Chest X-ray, PA view. Patient: 48 years old, sex F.
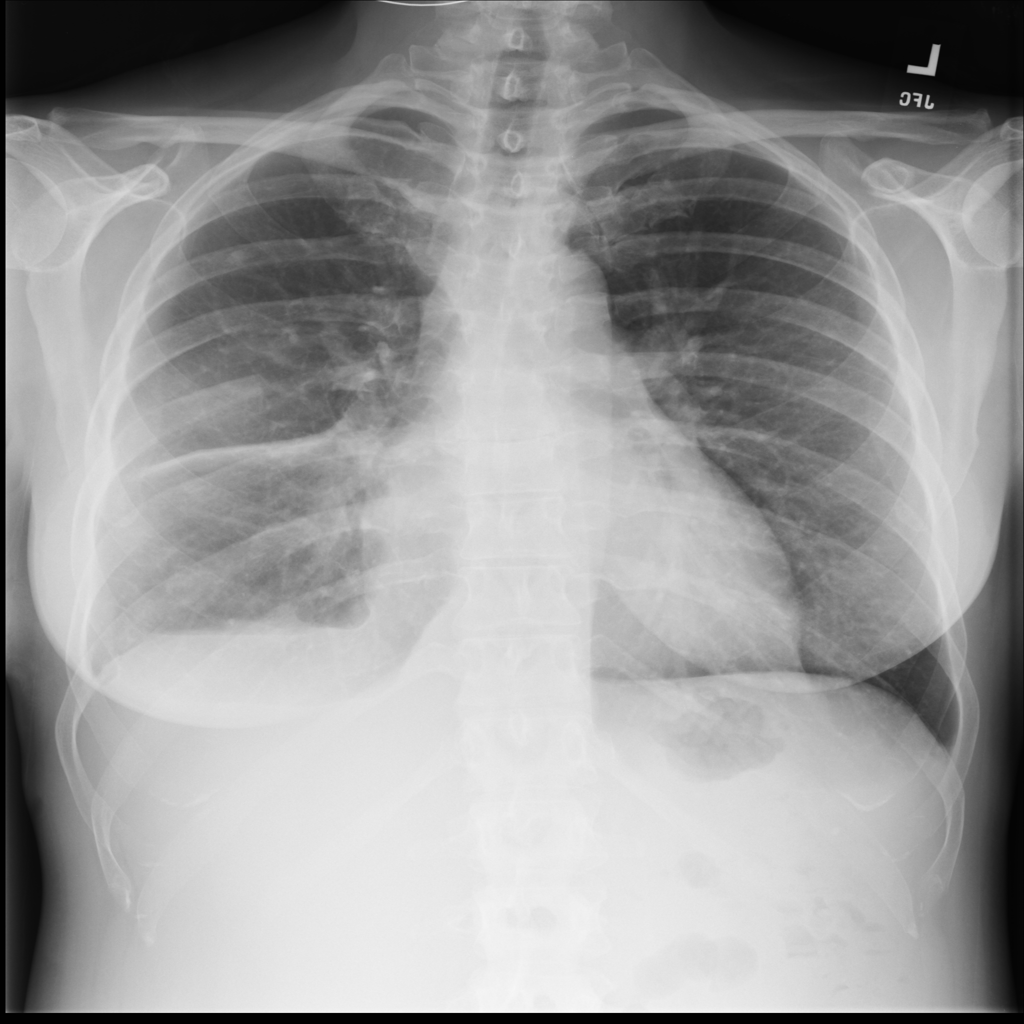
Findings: Atelectasis, Effusion